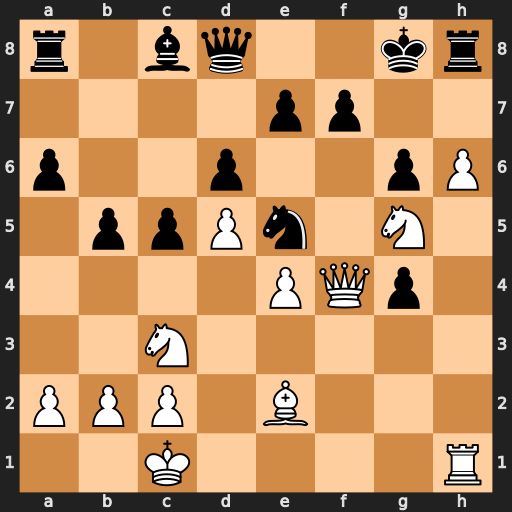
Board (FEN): r1bq2kr/4pp2/p2p2pP/1ppPn1N1/4PQp1/2N5/PPP1B3/2K4R
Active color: w
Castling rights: -
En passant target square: -
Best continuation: h7+ Kf8 Ne6+ Bxe6 dxe6